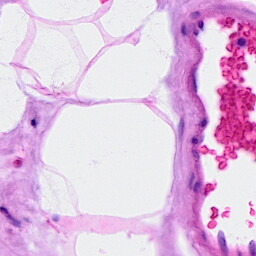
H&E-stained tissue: Breast